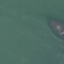
Land use / land cover: SeaLake